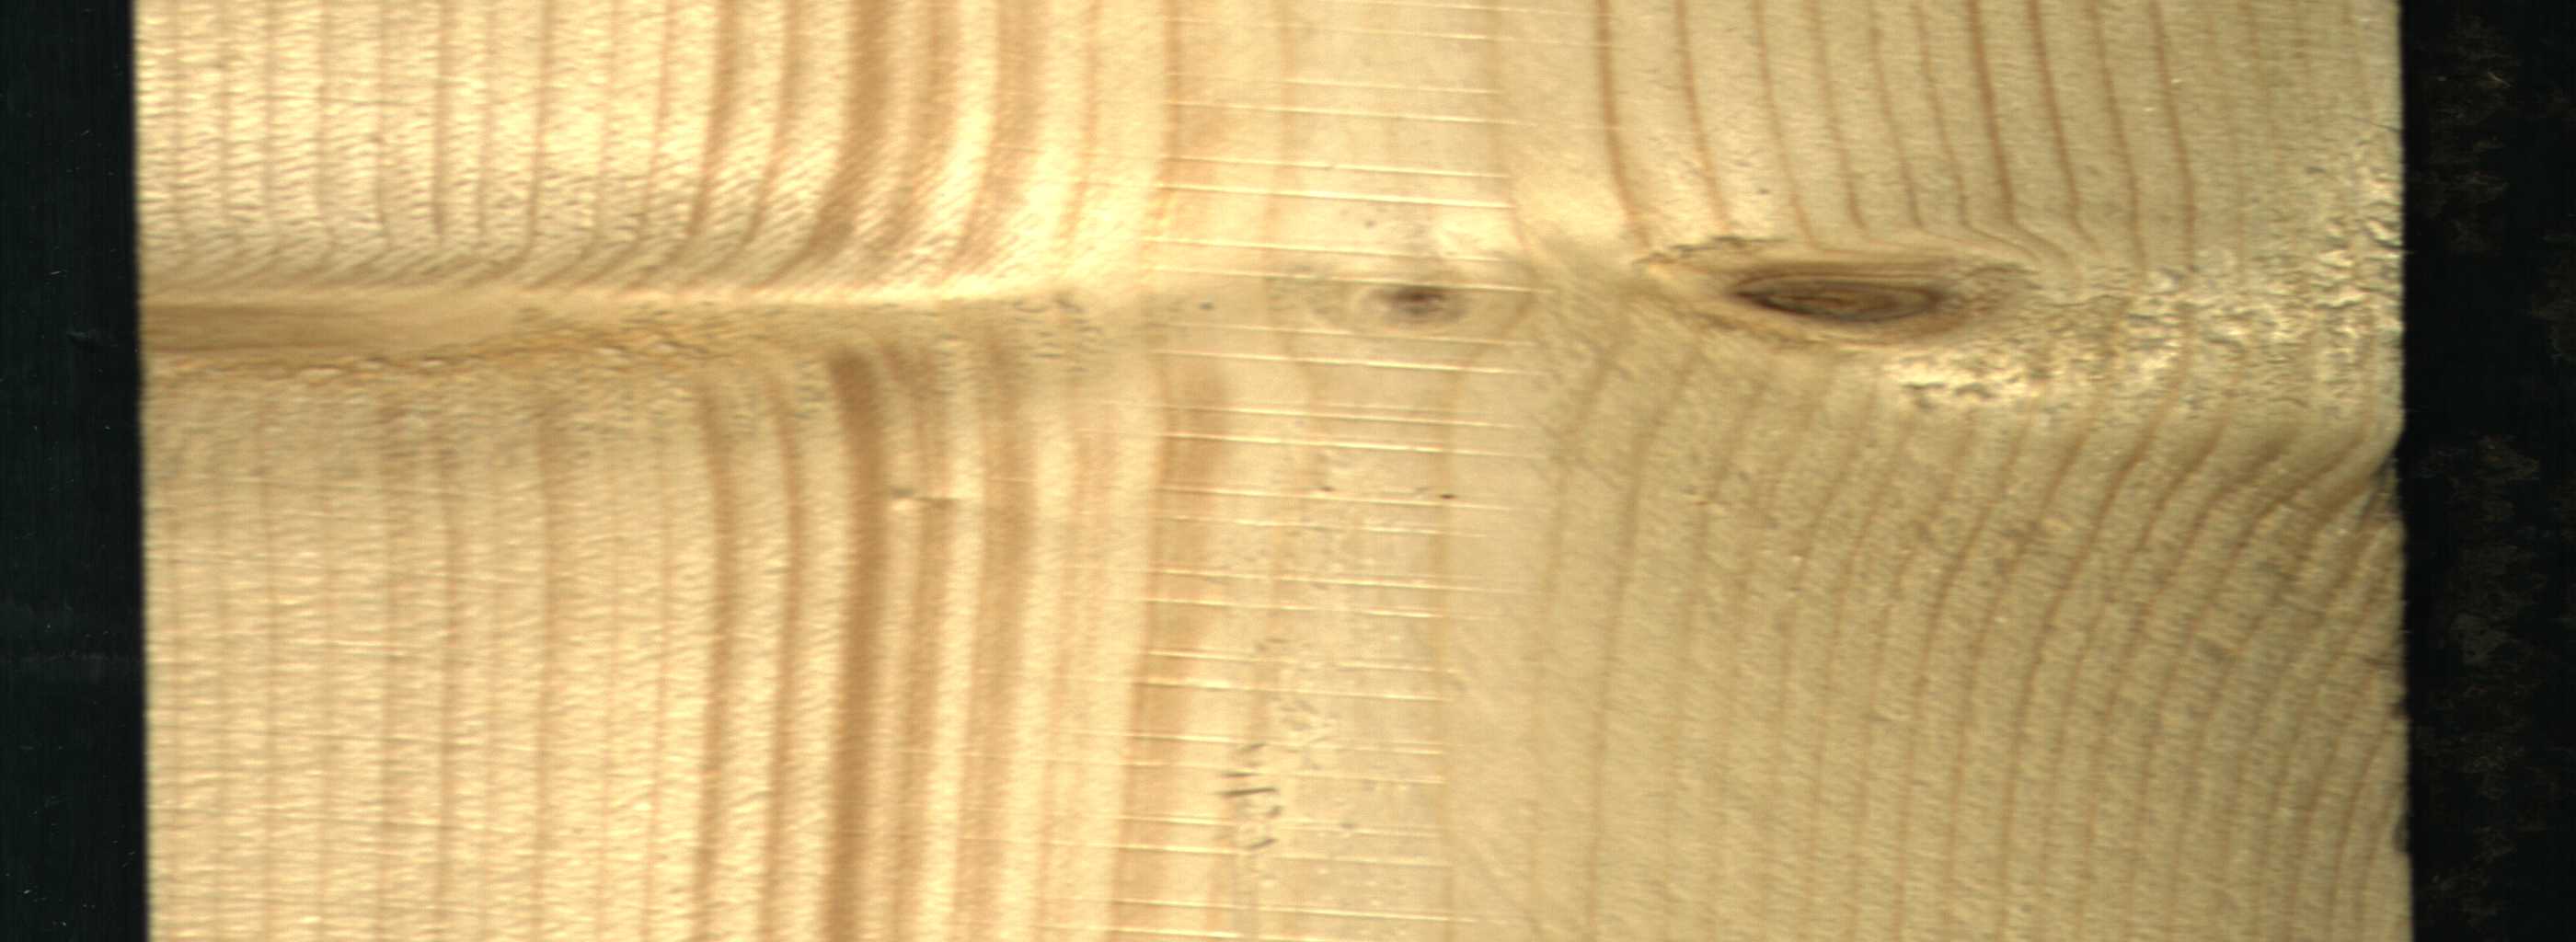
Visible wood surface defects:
Live_Knot
Live_Knot
Live_Knot